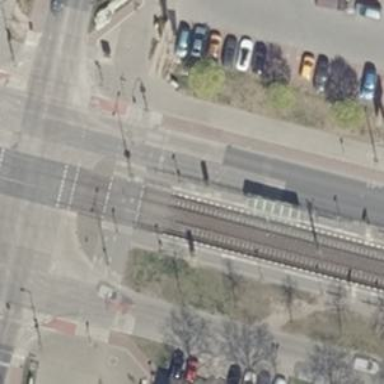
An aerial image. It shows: Platform for public transport with shelter. It serves trams and railways.